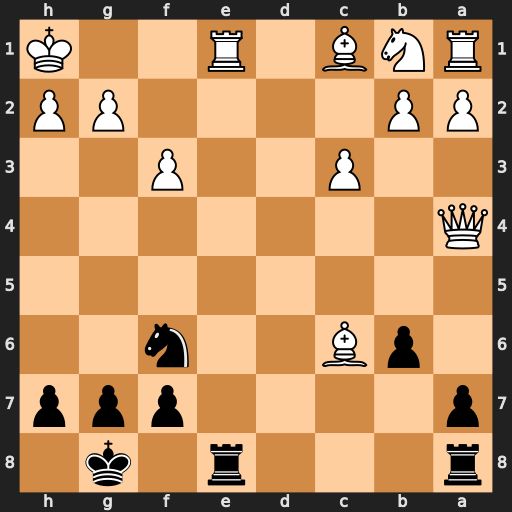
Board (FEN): r3r1k1/p4ppp/1pB2n2/8/Q7/2P2P2/PP4PP/RNB1R2K
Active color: b
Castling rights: -
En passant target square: -
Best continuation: Rxe1#